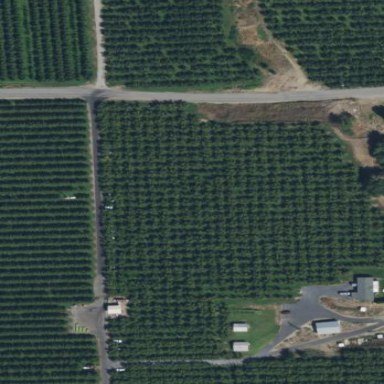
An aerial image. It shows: Orchard.